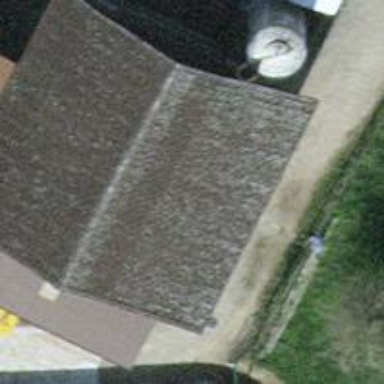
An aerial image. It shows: Gabled roof on farm auxiliary building.